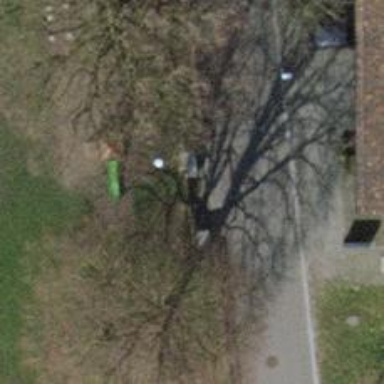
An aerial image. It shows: Recycling container for green waste.